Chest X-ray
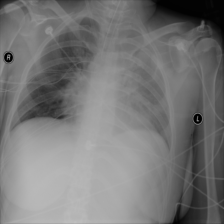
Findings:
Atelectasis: negative
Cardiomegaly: negative
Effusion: negative
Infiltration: negative
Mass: negative
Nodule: negative
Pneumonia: negative
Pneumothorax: negative
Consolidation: positive
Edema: negative
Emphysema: negative
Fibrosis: negative
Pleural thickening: negative
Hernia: negative